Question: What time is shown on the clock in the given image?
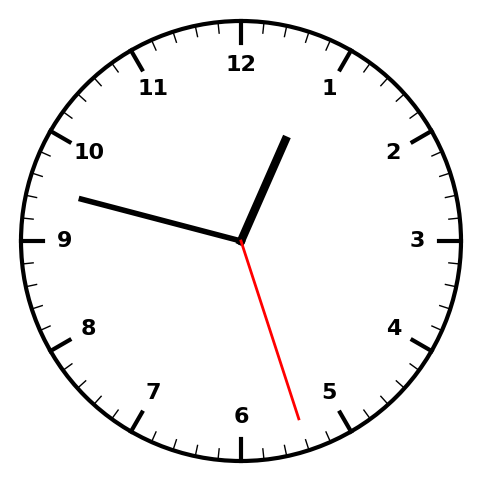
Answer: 12:47:27